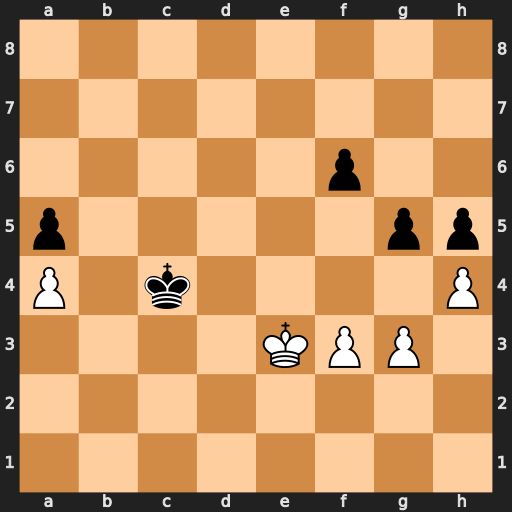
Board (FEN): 8/8/5p2/p5pp/P1k4P/4KPP1/8/8
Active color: w
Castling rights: -
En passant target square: -
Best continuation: g4 hxg4 h5